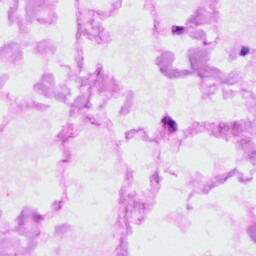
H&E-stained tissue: Ovarian